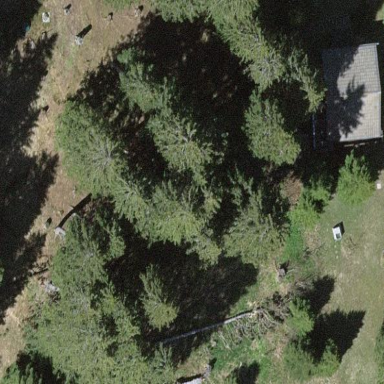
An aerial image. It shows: Evergreen needle-leaved forest.